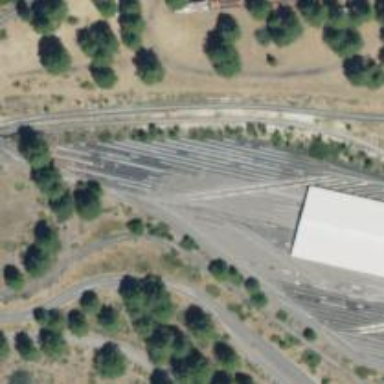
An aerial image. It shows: Miniature railway located in service yard.